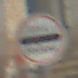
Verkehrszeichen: Zollstelle
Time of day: MorningAfternoon
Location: Outdoor (Nature)
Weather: PartlyCloudy
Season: Autumn
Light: Natural